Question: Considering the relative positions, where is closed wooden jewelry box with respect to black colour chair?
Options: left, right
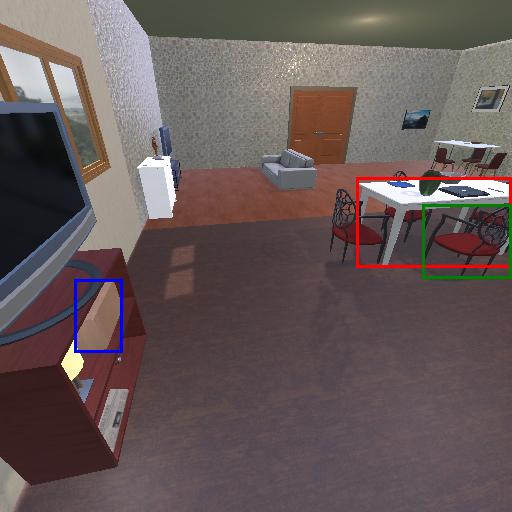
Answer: left